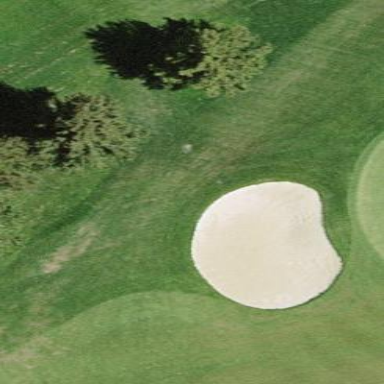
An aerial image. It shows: Sand bunker on golf course.